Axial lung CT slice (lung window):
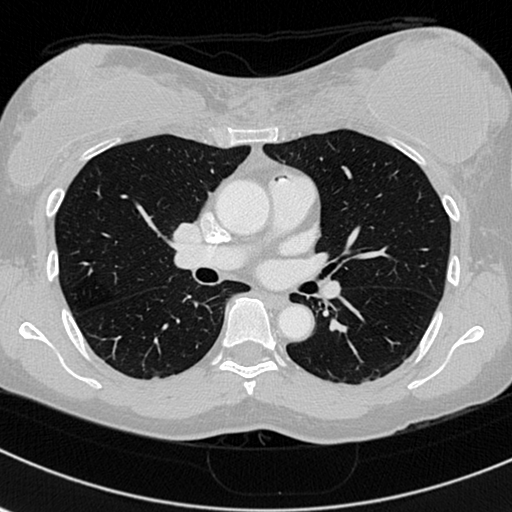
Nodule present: no